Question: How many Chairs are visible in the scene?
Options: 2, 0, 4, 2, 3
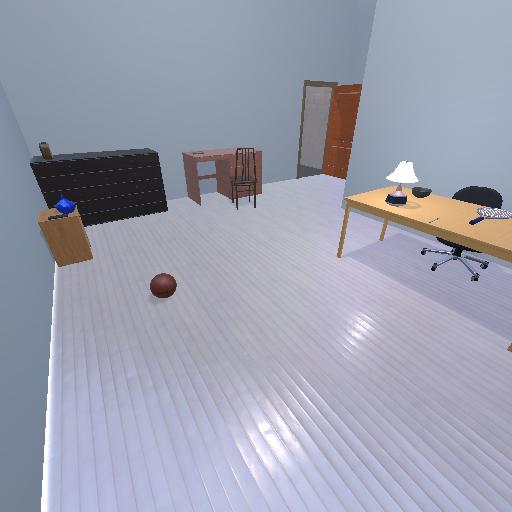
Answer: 2